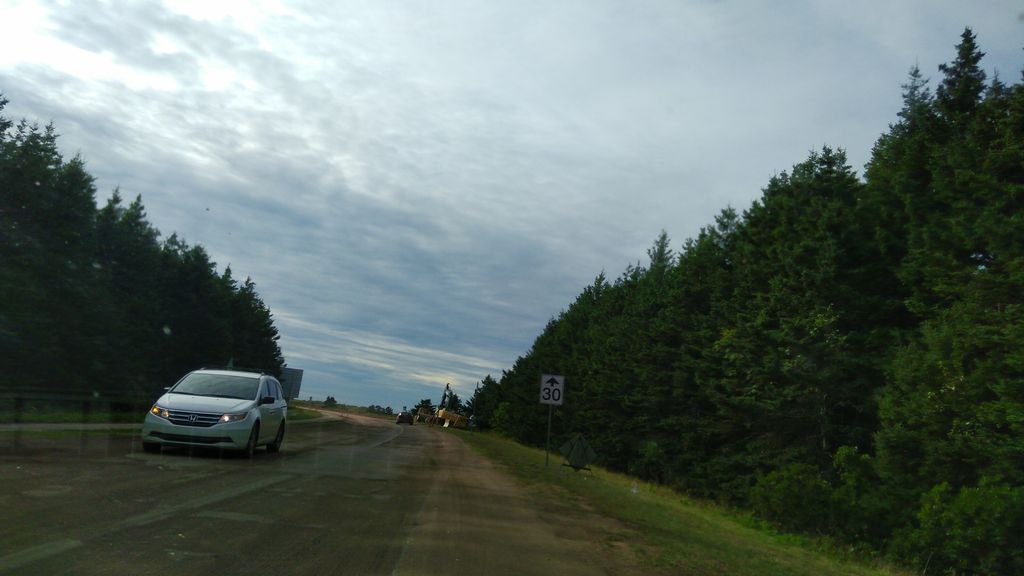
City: charlottetown